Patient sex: M
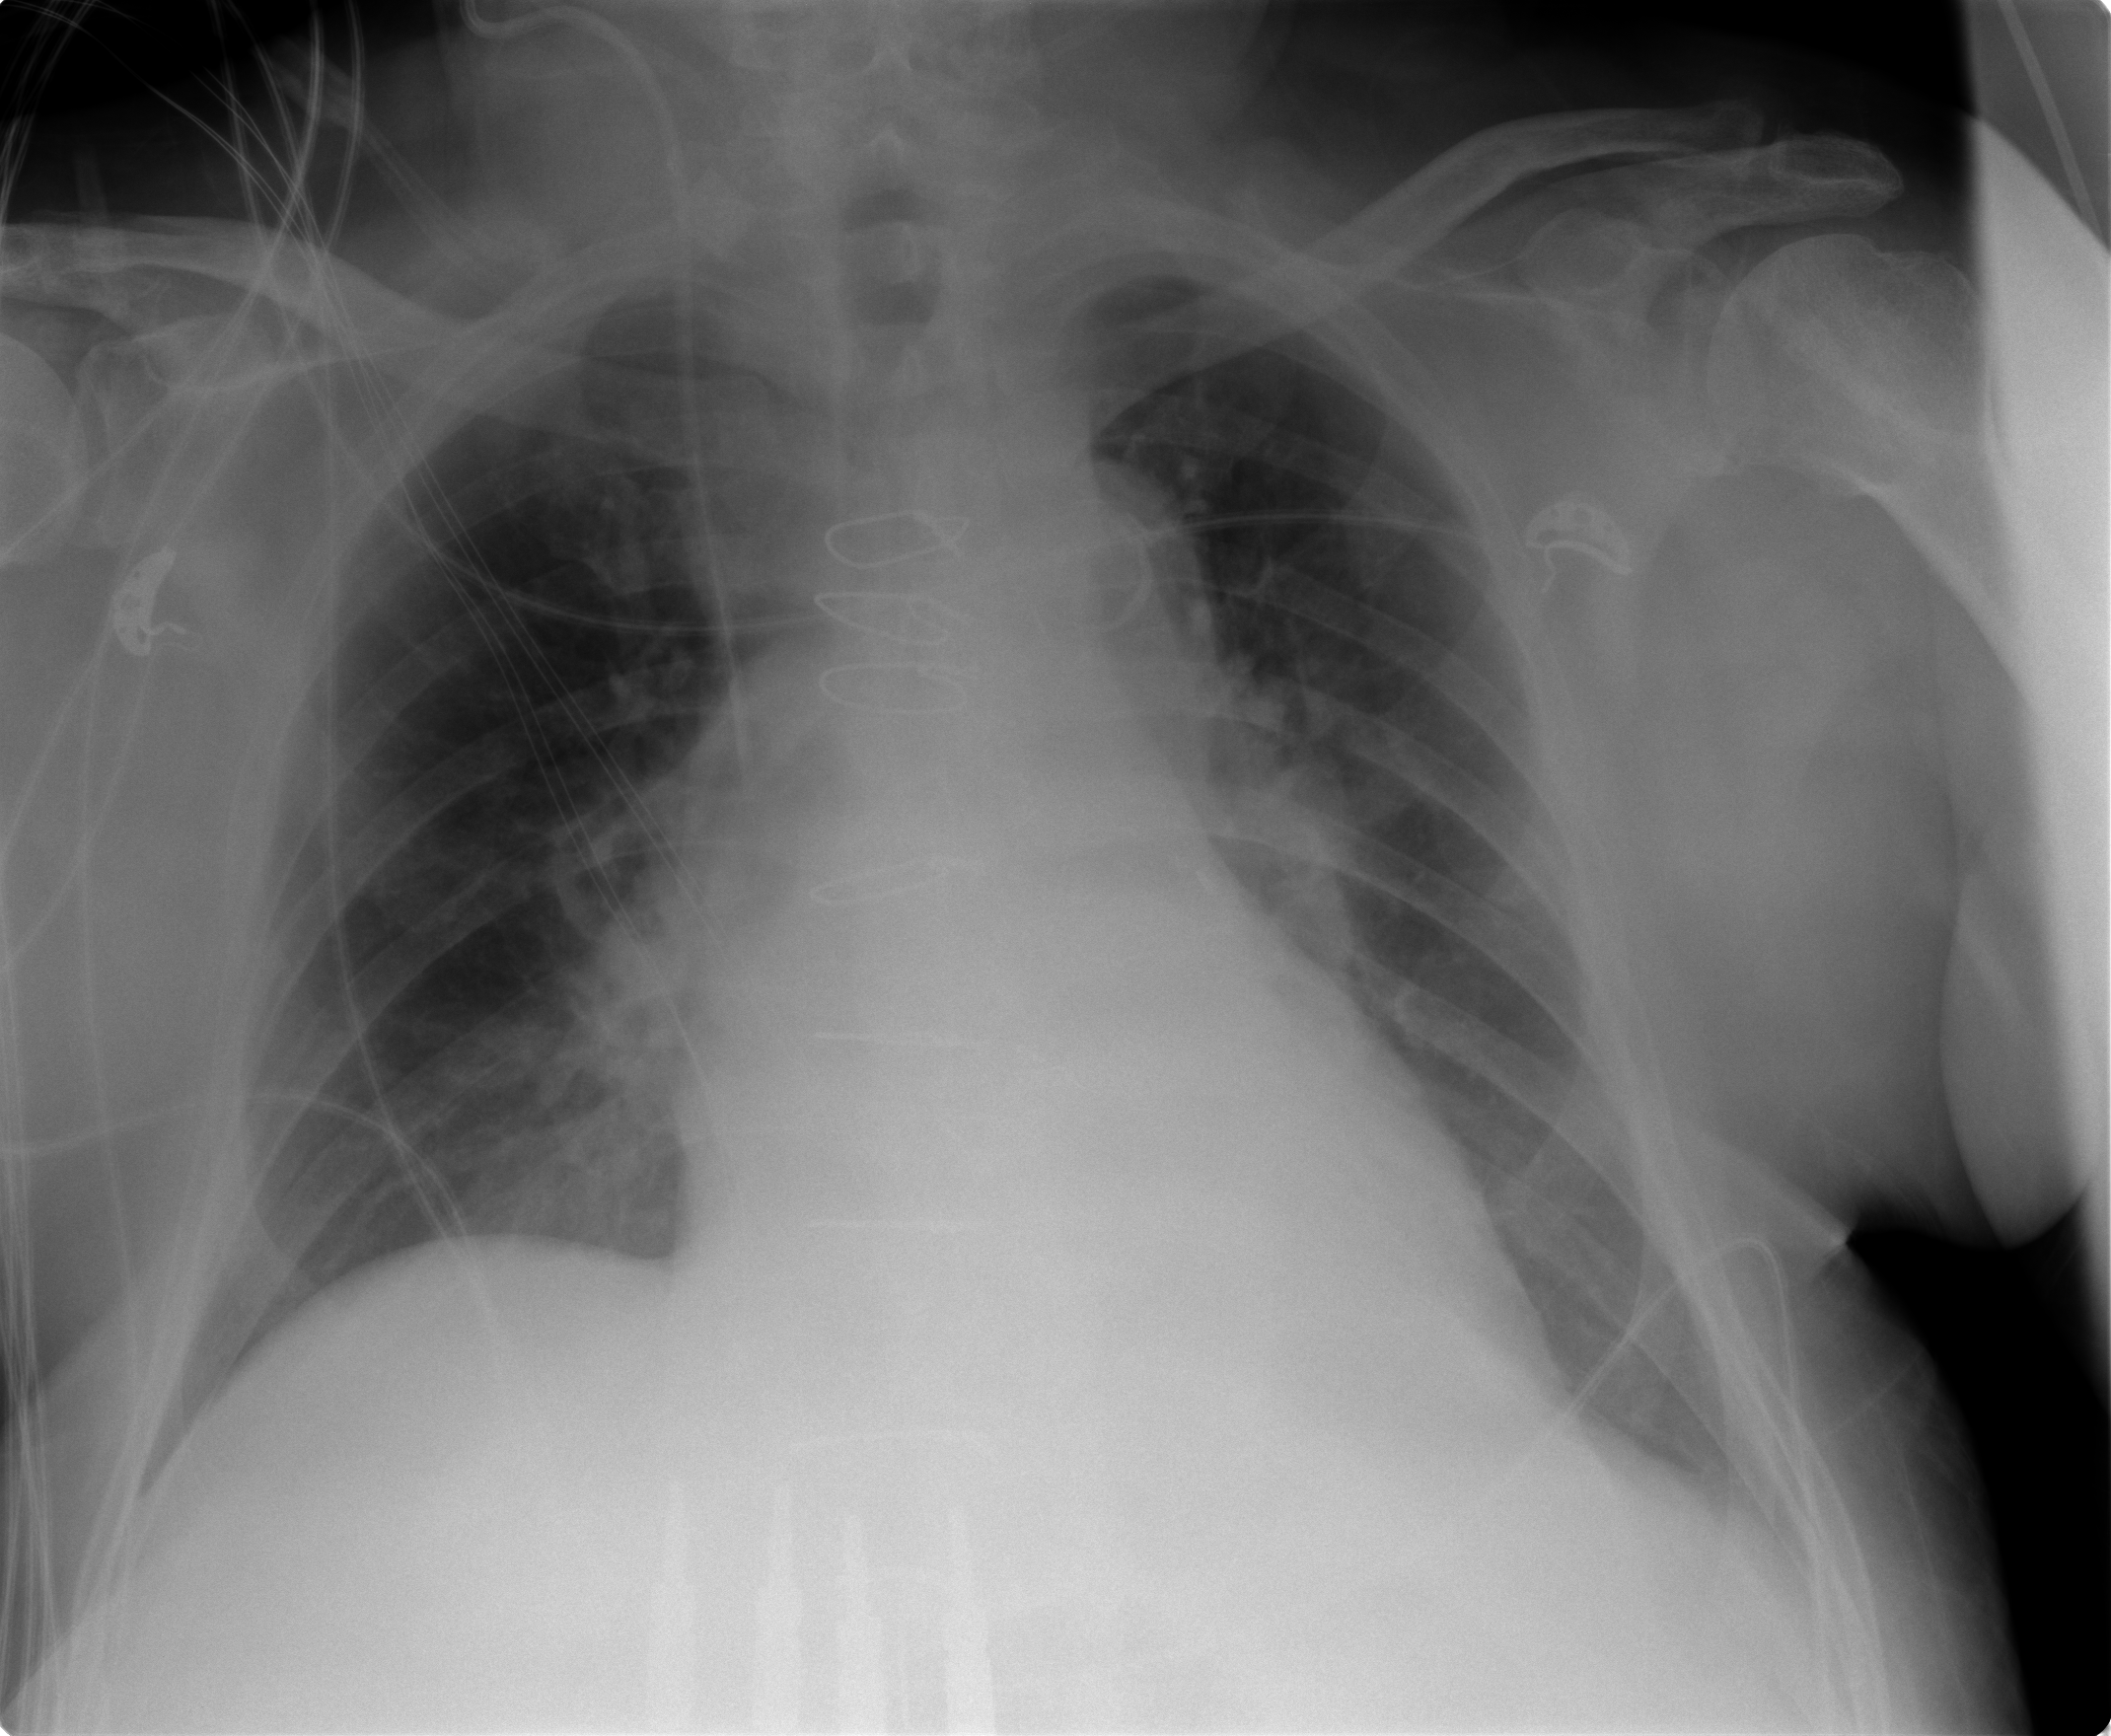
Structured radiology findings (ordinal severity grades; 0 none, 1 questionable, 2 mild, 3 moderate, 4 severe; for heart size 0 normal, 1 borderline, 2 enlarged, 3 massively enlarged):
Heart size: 1
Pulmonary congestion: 2
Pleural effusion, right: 0
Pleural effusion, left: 0
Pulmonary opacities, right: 2
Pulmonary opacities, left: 0
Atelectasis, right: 2
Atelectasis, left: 2